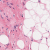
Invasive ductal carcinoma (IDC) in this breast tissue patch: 0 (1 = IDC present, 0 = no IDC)